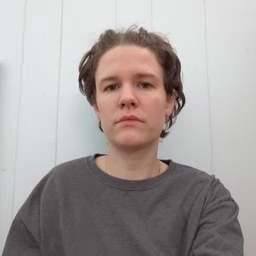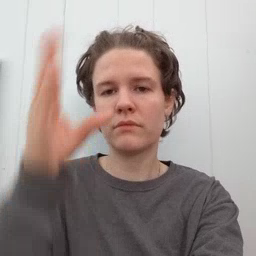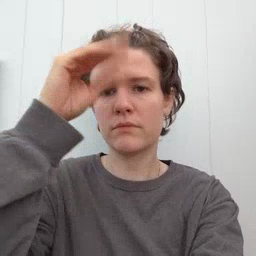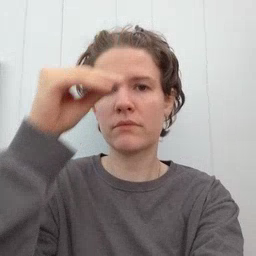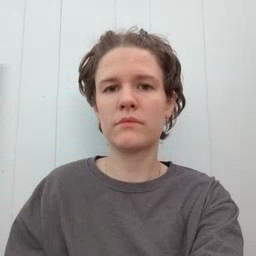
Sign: boy